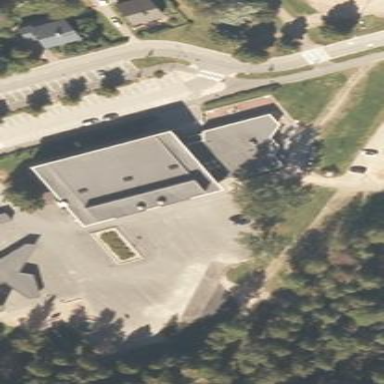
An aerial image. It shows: Sports center building.